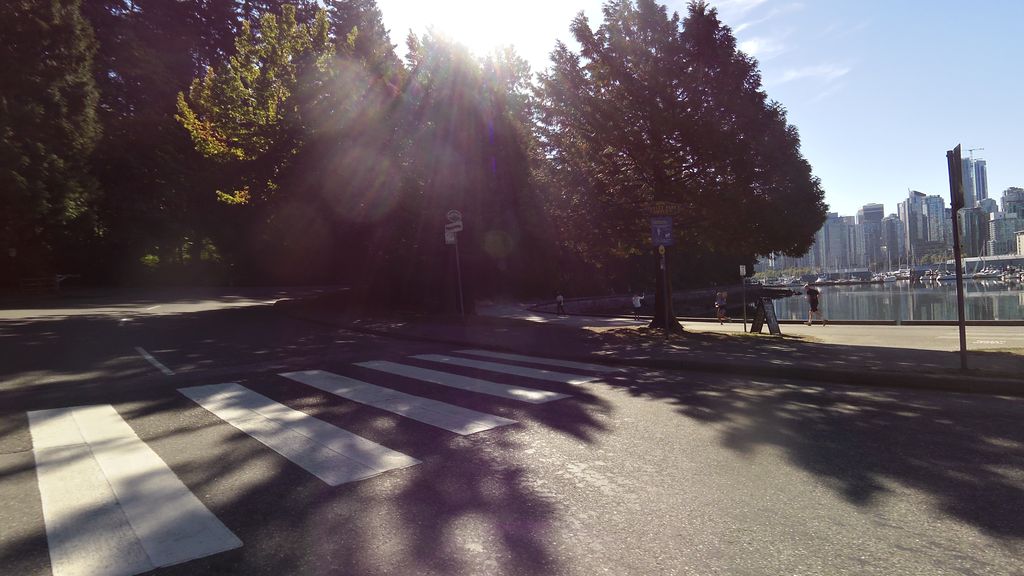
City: vancouver